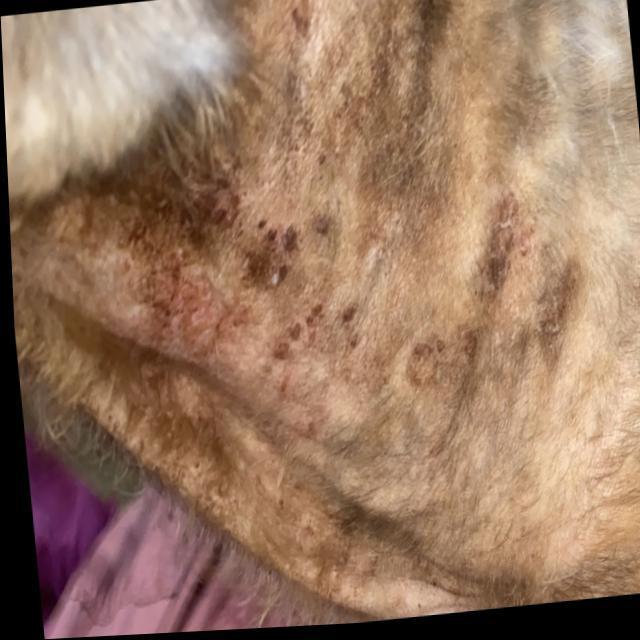
Canine demodicosis (Demodex mange) — caused by Demodex canis mites. Presents with alopecia, follicular papules, pustules, and comedones. Often localized on face and forelimbs.